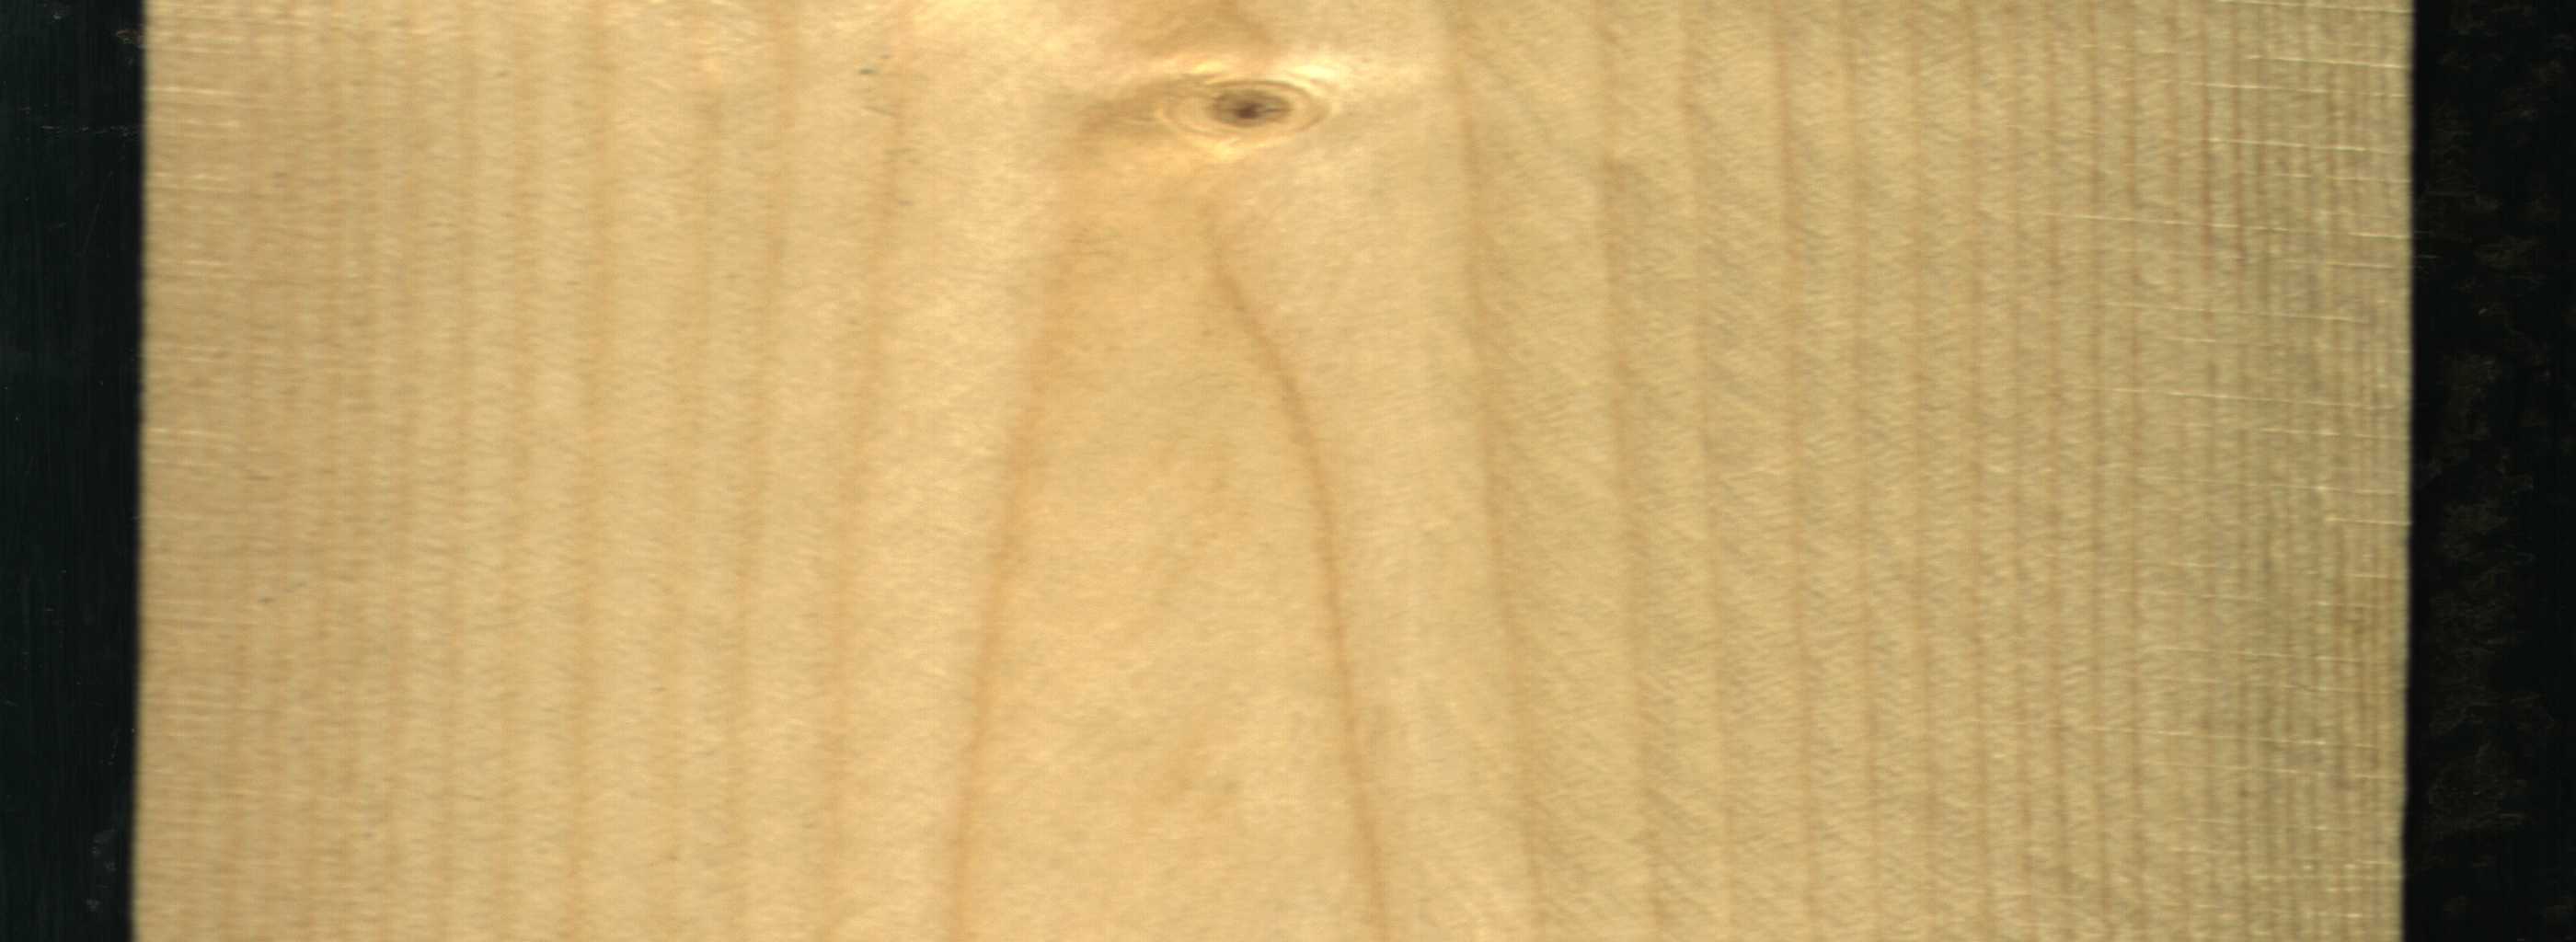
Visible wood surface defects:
Live_Knot